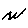
Label: zigzag